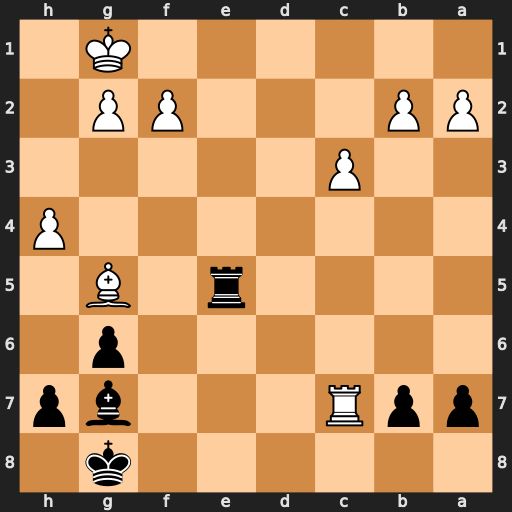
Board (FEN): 6k1/ppR3bp/6p1/4r1B1/7P/2P5/PP3PP1/6K1
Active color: b
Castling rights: -
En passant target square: -
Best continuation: Re1+ Kh2 Be5+ f4 Bxc7